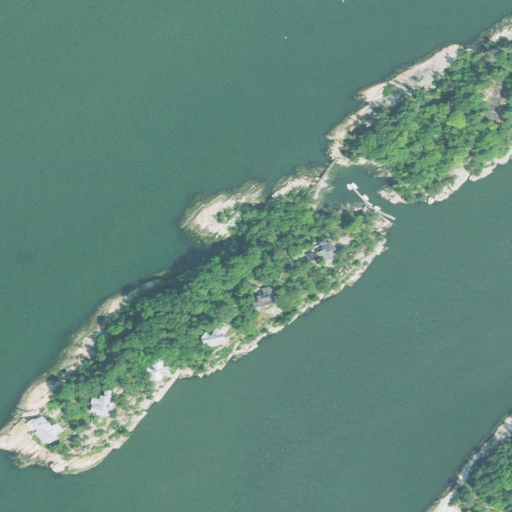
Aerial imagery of island in Connecticut named High Island containing open water, deciduous forest, barren land, evergreen forest, low intensity development, herbaceous wetlands, and medium intensity development